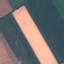
Land use / land cover class: AnnualCrop